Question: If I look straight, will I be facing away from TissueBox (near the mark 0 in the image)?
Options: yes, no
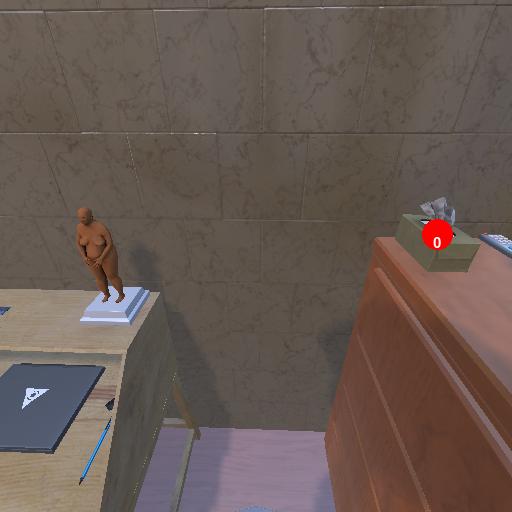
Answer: yes